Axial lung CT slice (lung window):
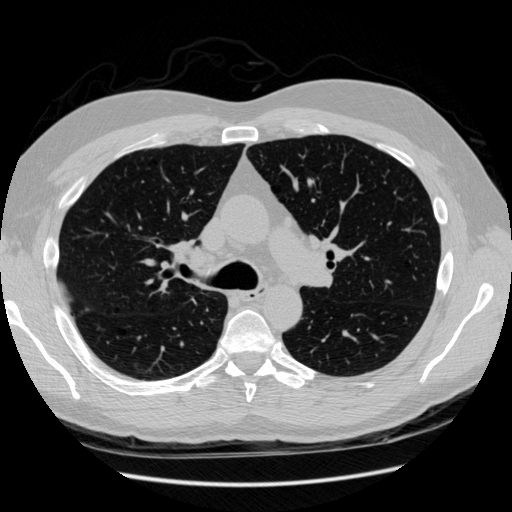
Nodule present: no